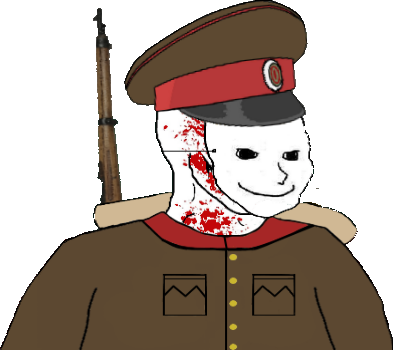
Label: 5_Oomer